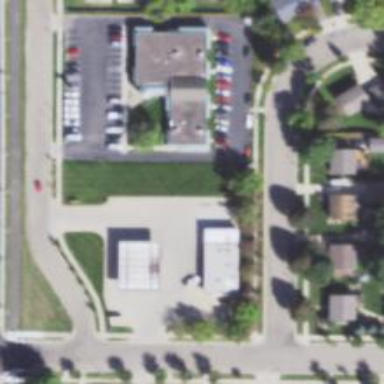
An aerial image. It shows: Customer parking area with paved surface.